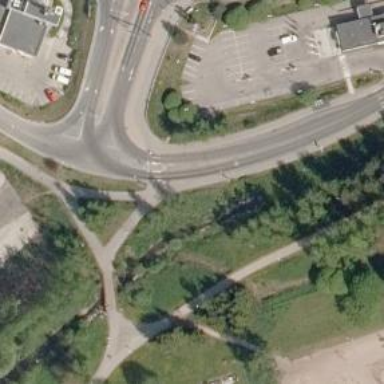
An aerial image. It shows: Asphalt cycleway with crossing.